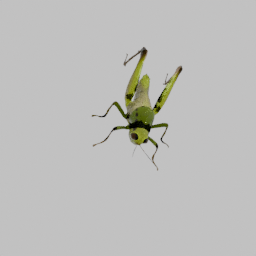
Label: animals